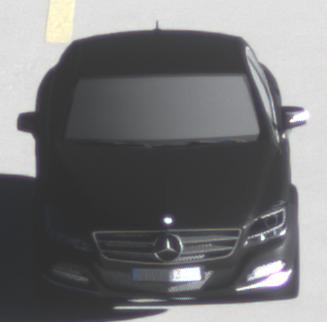
Make: Mercedes-Benz
Model: CLS Coupé 350
Detailed model: CLS-Class (218) Coupé
Model produced from: 2011/01
Model produced until: 2014/07
Doors: 4
Color: black
Road condition: dry road
Daytime: morning or afternoon
Contrast: high contrast